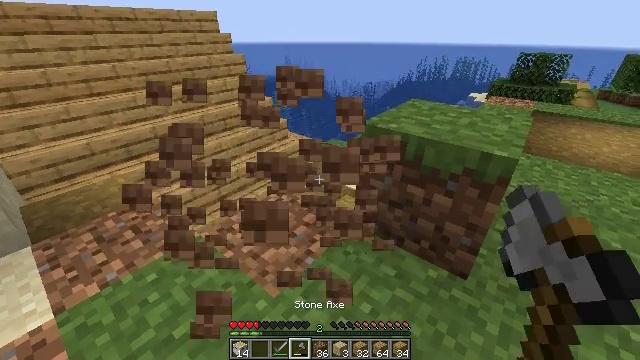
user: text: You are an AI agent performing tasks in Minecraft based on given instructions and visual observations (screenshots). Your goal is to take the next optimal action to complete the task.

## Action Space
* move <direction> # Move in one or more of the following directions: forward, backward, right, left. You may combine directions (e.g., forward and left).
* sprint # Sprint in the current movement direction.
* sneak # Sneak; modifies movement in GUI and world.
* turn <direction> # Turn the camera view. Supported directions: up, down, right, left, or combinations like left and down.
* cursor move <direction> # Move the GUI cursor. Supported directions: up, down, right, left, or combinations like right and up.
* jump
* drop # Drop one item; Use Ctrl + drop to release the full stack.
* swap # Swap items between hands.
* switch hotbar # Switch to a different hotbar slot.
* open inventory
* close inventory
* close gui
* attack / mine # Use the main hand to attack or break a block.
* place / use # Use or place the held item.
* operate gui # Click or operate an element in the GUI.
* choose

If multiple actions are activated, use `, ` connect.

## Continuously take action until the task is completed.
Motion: motion action
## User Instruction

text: Collect dirt by holding left button.
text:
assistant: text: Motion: attack / mine